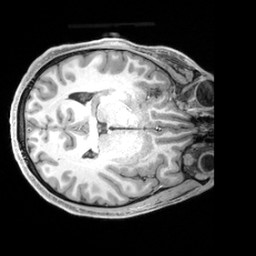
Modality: T1w
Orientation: axial